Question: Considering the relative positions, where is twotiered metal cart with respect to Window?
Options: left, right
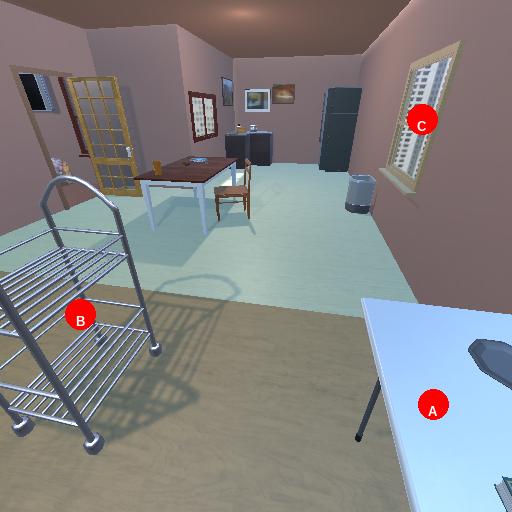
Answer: left